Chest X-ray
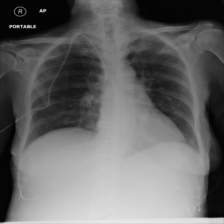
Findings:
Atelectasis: negative
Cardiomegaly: negative
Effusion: negative
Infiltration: negative
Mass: negative
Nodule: negative
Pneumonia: negative
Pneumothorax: negative
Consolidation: negative
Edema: negative
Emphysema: negative
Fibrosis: negative
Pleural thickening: negative
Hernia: negative